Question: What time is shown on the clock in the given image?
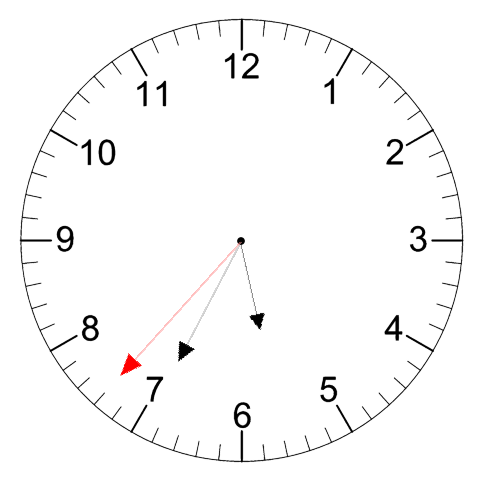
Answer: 05:34:37